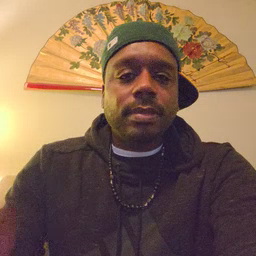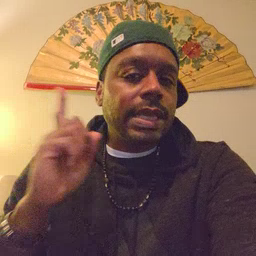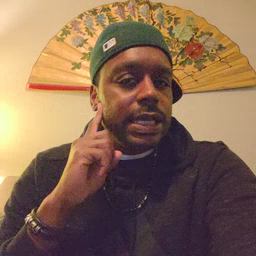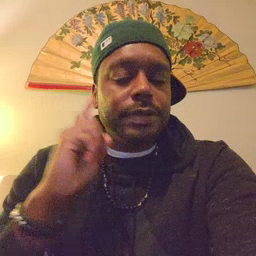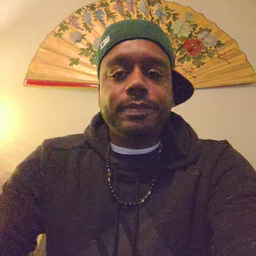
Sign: hear